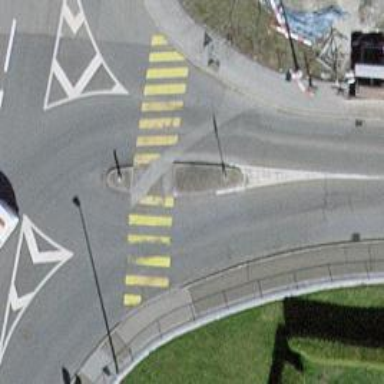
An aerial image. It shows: Uncontrolled crossing with zebra marking and crossing island.